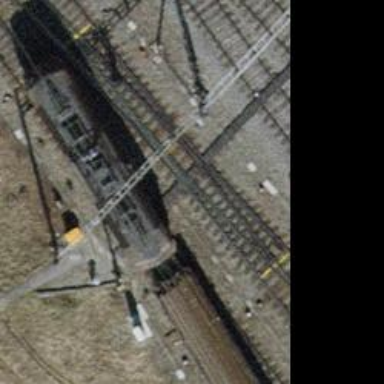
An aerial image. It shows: Railway switch.